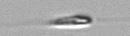
Label: flagellate_morphotype3